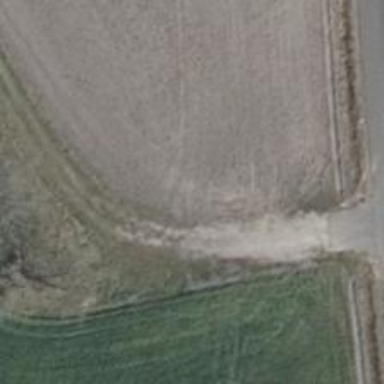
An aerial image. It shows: Grass track with grade 5 tracktype.